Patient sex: M
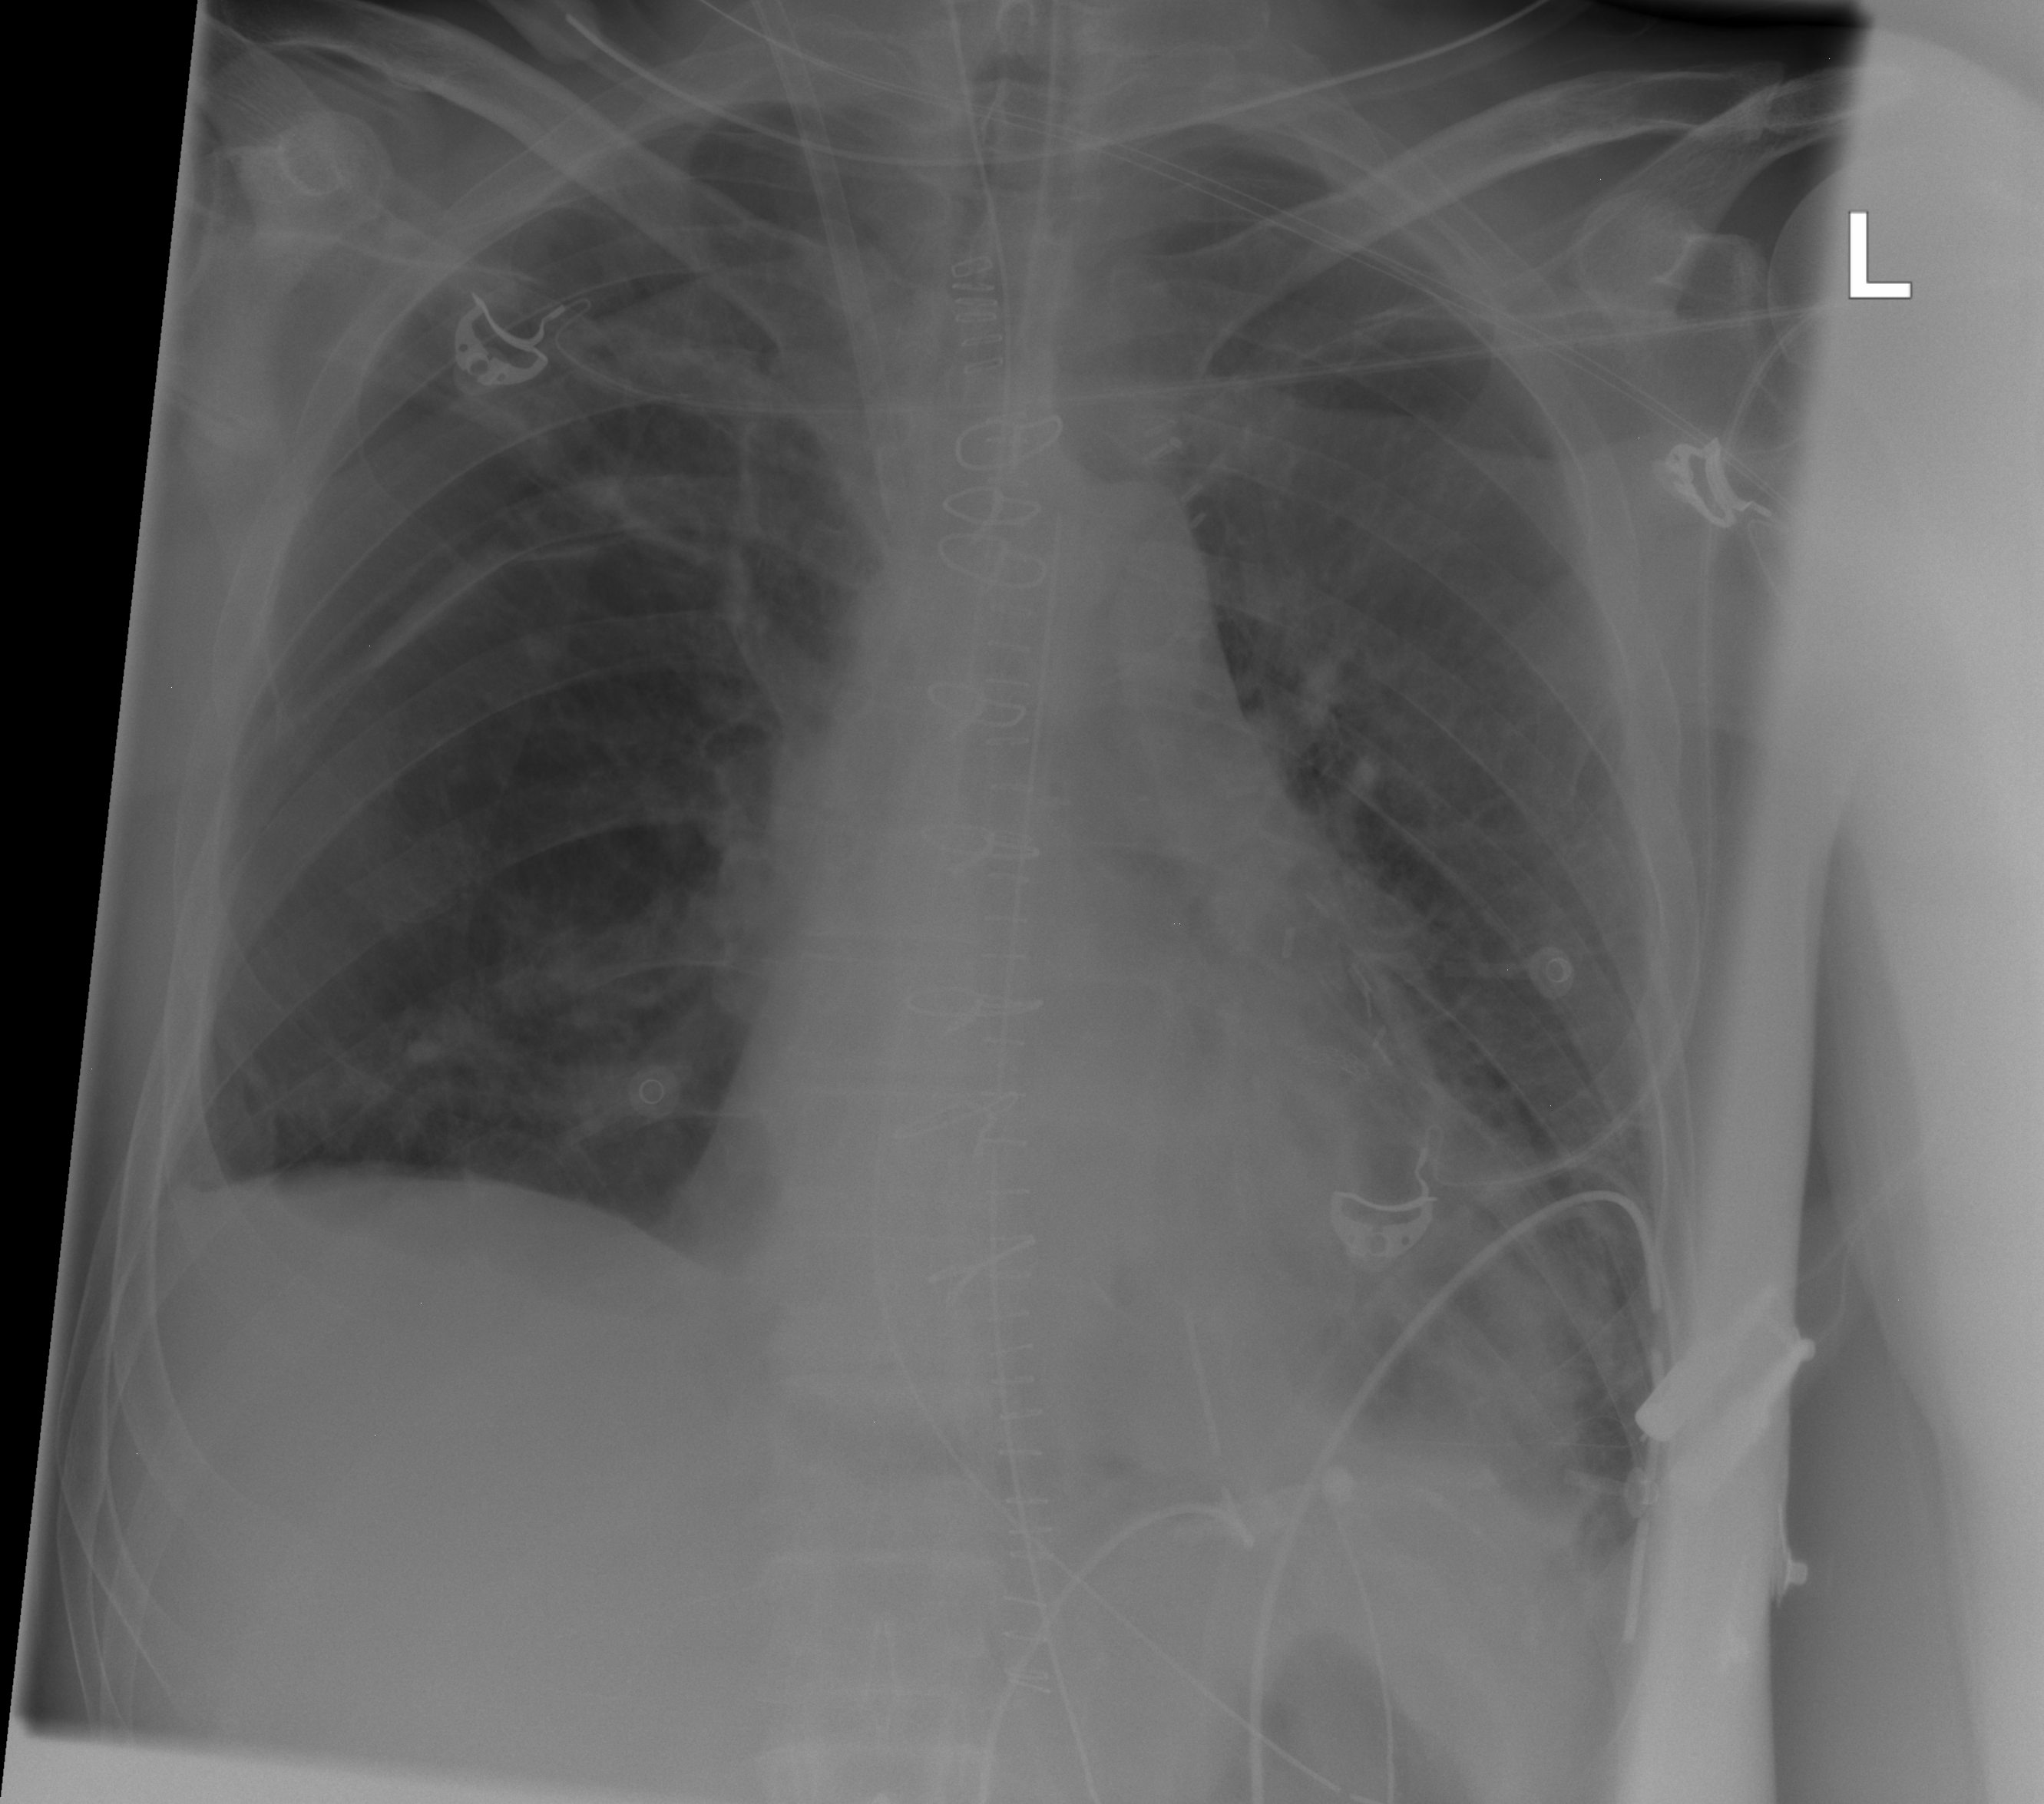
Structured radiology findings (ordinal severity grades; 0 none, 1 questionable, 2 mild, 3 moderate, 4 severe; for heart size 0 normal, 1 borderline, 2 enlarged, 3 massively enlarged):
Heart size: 0
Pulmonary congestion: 0
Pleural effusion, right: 2
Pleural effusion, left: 2
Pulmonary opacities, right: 2
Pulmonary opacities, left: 1
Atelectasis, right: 2
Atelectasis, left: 2